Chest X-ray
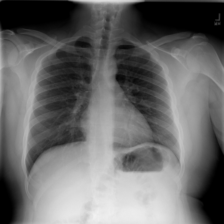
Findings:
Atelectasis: negative
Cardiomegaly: negative
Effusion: negative
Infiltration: negative
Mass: negative
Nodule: negative
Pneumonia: negative
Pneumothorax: negative
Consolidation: negative
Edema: negative
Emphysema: negative
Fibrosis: negative
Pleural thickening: negative
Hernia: negative